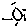
Label: sun